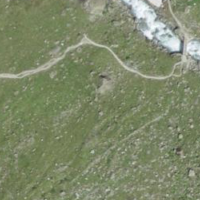
EUNIS habitat code: 23
Species observed at this site:
Urtica dioica